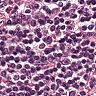
Metastatic tissue present: no